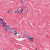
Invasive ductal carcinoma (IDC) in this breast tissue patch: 0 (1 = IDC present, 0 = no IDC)